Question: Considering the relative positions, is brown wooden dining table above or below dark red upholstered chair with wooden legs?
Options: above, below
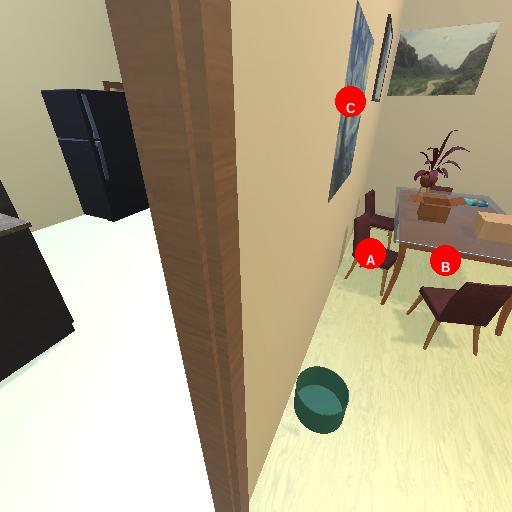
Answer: above